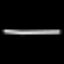
Label: line